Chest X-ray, PA view. Patient: 39 years old, sex F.
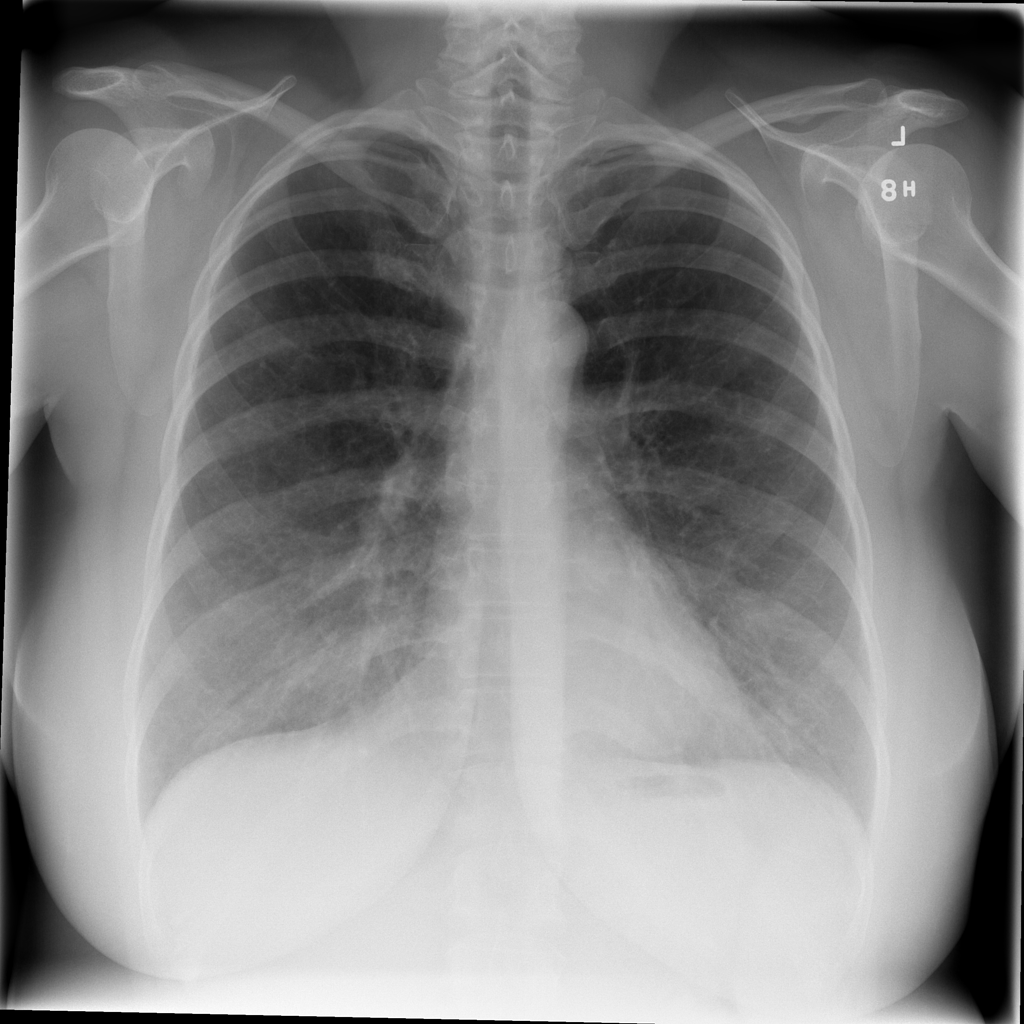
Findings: No Finding